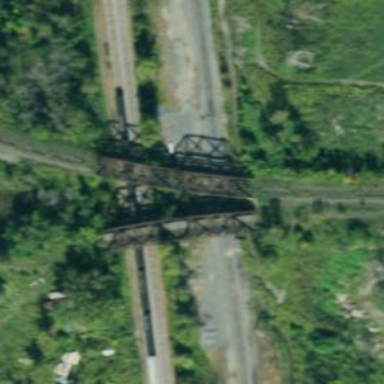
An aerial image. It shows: Abandoned railway bridge.